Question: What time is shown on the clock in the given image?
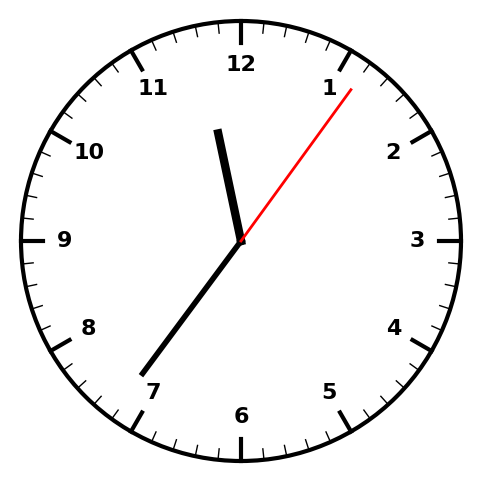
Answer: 11:36:06